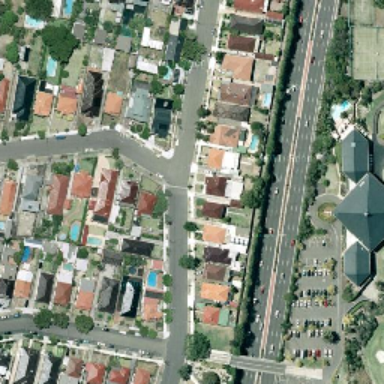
Two gray roads divided the ground and there were three gray houses beside the wide road .